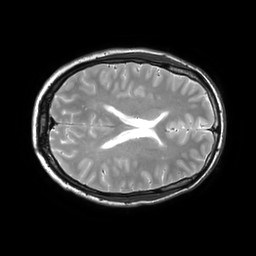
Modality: T2w
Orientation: axial
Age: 23
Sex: male
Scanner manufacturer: philips
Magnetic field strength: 3 T
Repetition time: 3 s
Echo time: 0.08 s